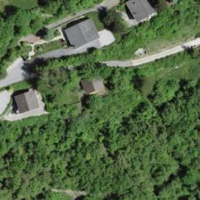
EUNIS habitat code: 44
Species observed at this site:
Neottia nidus-avis
Cephalanthera longifolia